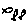
Label: fish